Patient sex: M
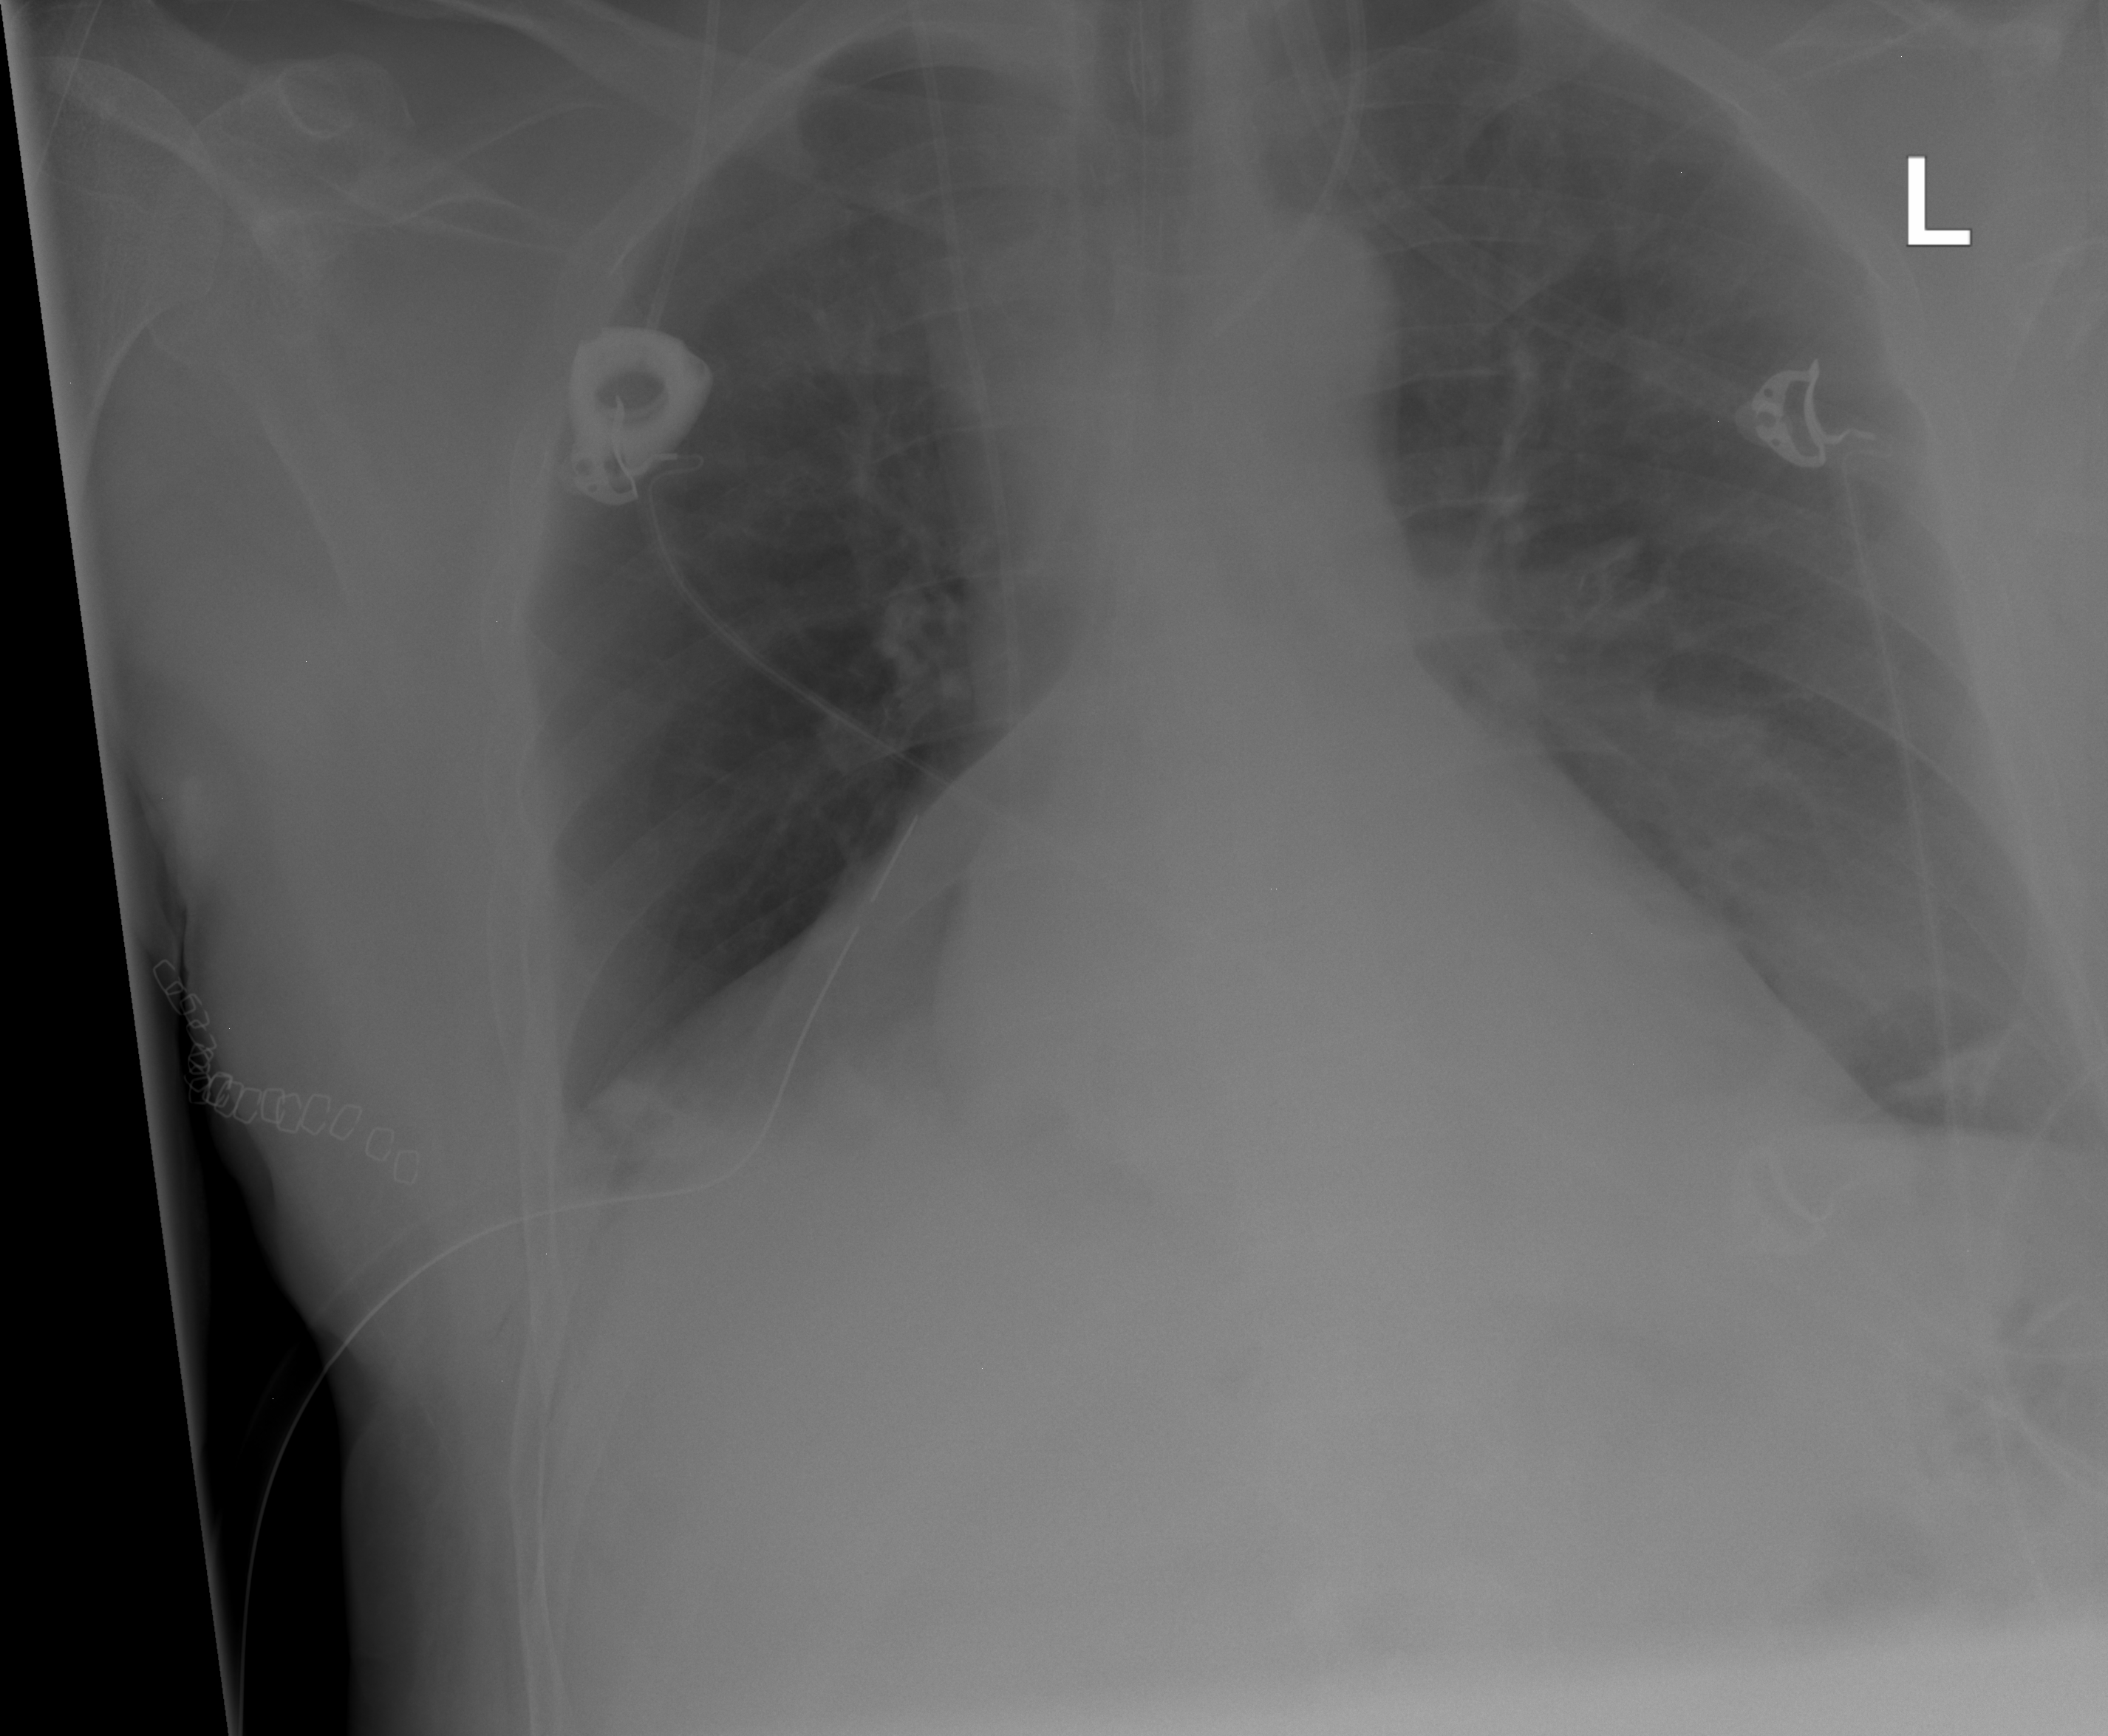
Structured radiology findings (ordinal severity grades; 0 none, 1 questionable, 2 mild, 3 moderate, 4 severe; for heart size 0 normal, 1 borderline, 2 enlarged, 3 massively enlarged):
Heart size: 0
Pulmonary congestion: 0
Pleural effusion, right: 0
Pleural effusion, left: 0
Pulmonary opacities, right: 0
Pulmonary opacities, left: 0
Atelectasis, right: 2
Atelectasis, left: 1